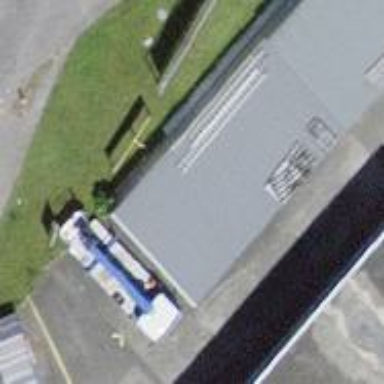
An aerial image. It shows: View of roof of building.